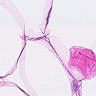
Metastatic tissue present: no